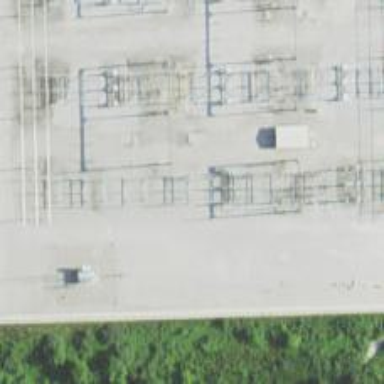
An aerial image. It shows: Switch for power supply.